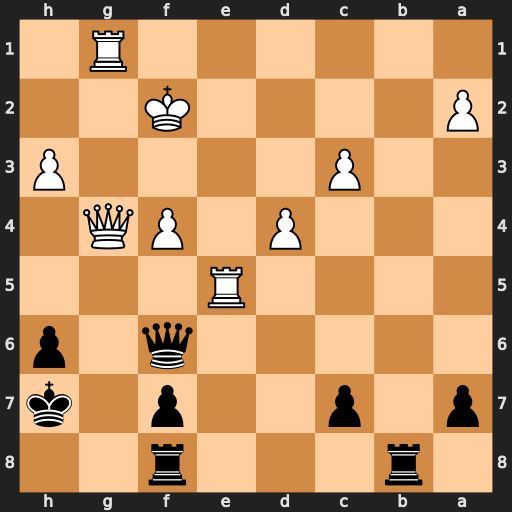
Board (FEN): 1r3r2/p1p2p1k/5q1p/4R3/3P1PQ1/2P4P/P4K2/6R1
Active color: b
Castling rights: -
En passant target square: -
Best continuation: Rg8 Qf5+ Qxf5 Rxf5 Rb2+ Ke3 Rxg1